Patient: sex M, age 62
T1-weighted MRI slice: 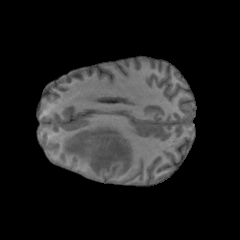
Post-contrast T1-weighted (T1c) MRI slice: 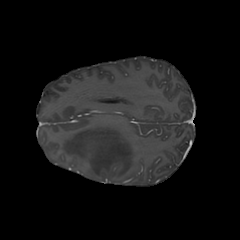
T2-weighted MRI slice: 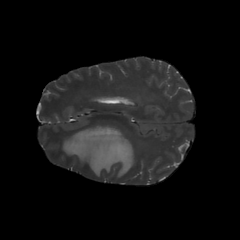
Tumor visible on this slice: yes
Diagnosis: Glioblastoma, IDH-wildtype
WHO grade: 4